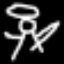
Label: angel